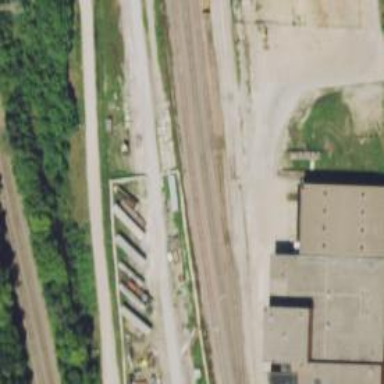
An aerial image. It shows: Railway siding with rails.